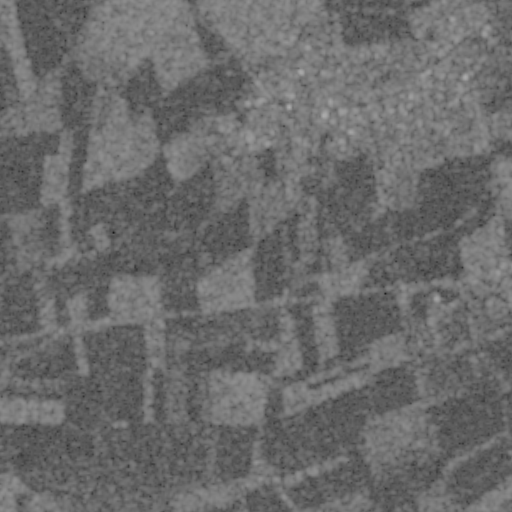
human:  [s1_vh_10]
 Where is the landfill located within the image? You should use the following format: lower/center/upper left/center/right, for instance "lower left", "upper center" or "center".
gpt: The landfill is located in the lower right of the image.
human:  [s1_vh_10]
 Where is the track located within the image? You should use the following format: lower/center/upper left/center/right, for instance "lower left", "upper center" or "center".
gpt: There is no track in the image.

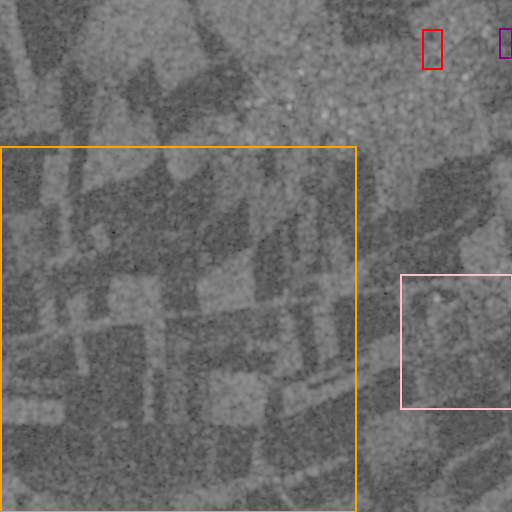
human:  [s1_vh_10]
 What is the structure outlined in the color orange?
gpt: The structure outlined in orange is a crop field.
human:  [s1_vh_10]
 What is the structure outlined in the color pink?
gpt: The structure outlined in pink is a landfill.
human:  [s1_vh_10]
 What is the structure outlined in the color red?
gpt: The structure outlined in red is a park.
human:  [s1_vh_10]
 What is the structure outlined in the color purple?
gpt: The structure outlined in purple is a parking lot.
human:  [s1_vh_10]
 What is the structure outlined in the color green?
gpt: There is no green outline.